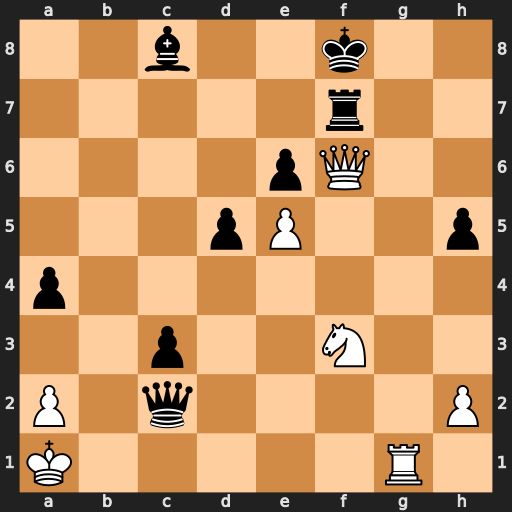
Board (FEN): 2b2k2/5r2/4pQ2/3pP2p/p7/2p2N2/P1q4P/K5R1
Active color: w
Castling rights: -
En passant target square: -
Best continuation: Qd8#